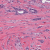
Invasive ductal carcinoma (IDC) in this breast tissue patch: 1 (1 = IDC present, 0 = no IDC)